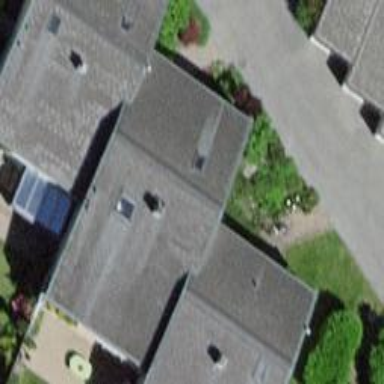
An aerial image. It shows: Terrace building with saltbox-shaped roof.